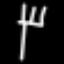
Label: fork